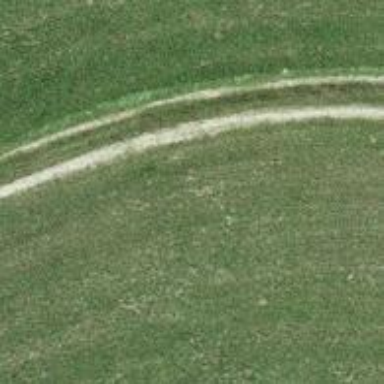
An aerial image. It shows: Grass track with Grade 4 tracktype.